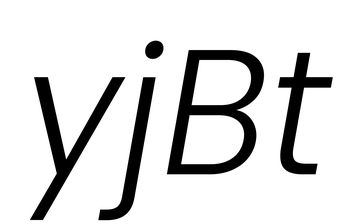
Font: Poppins-LightItalic